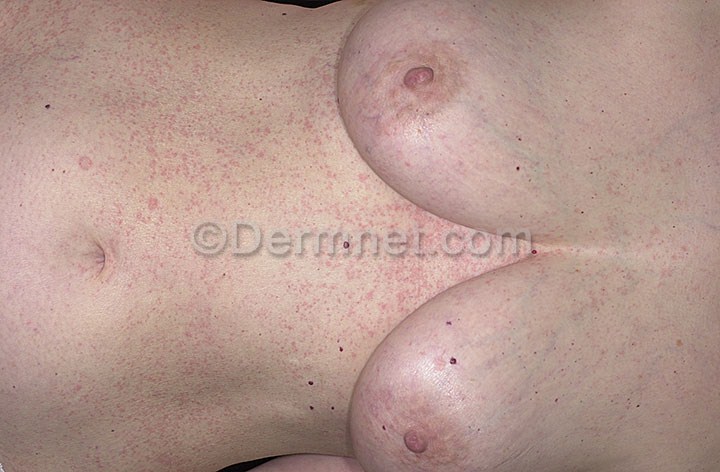
Disease: Exanthems and Drug Eruptions